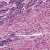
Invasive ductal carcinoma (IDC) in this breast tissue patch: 1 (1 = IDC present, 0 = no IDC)